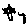
Label: tree